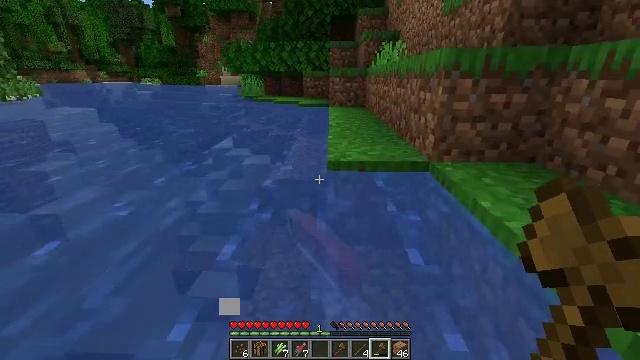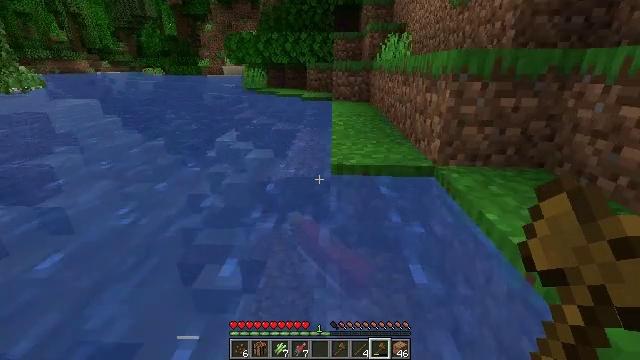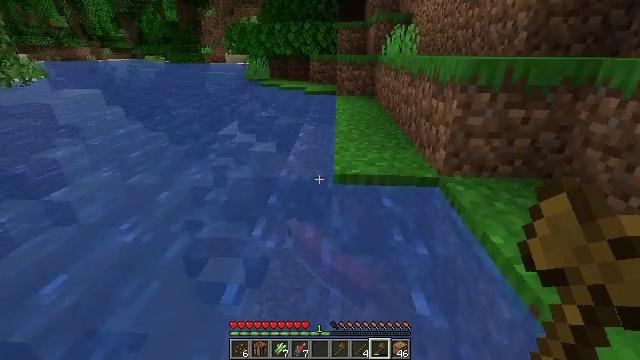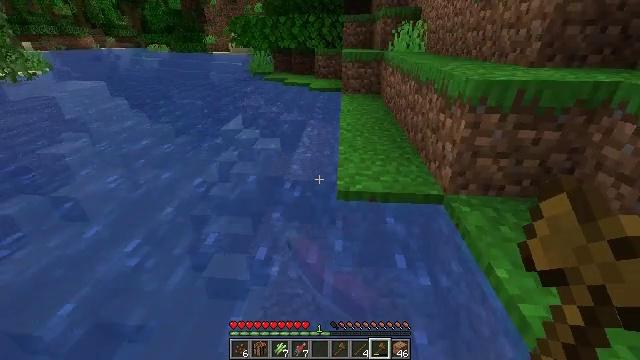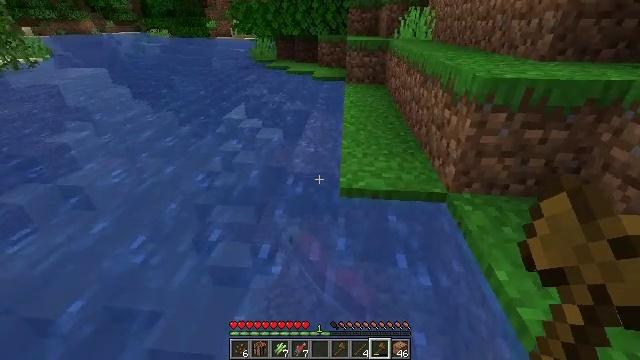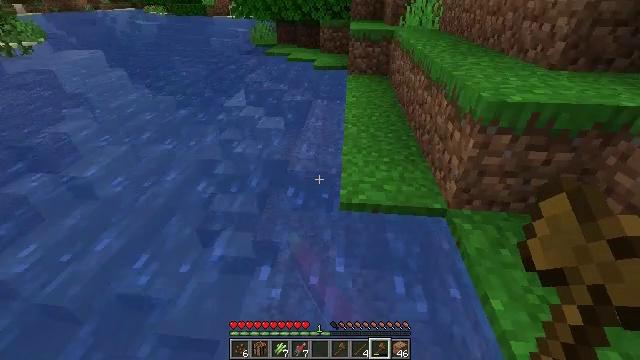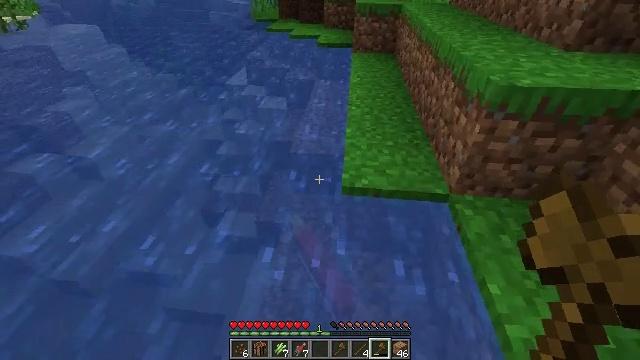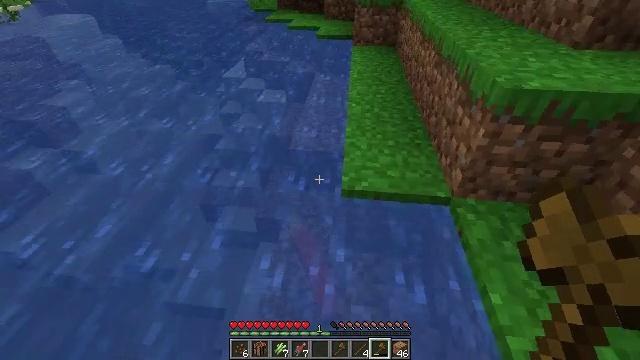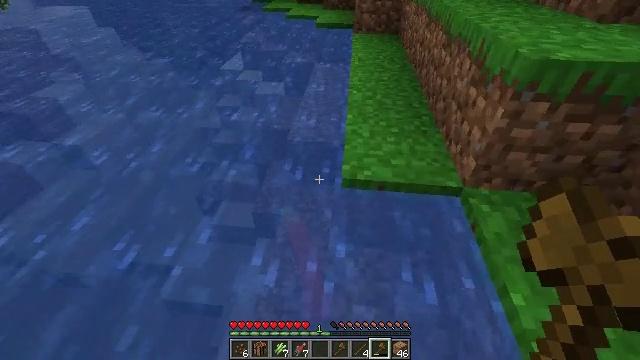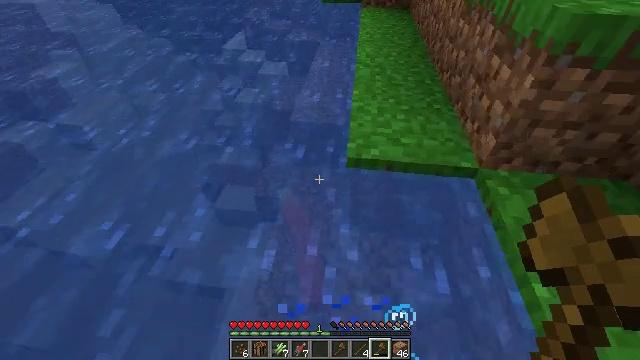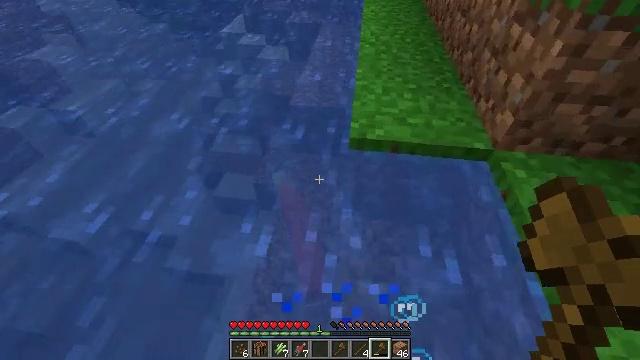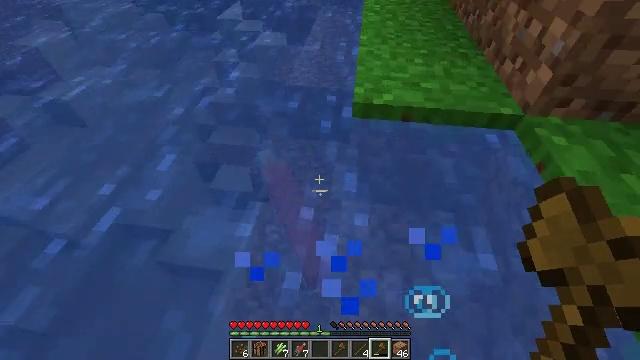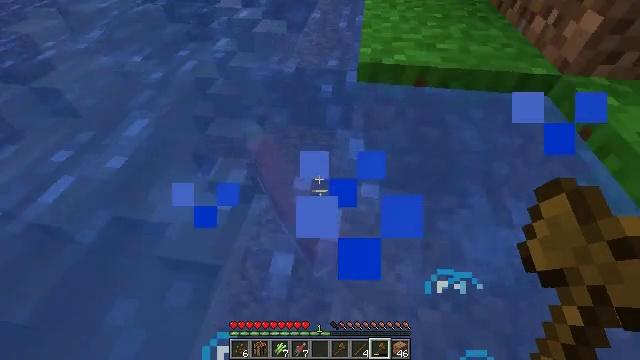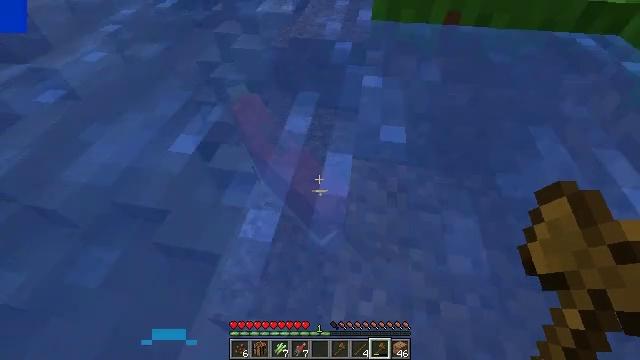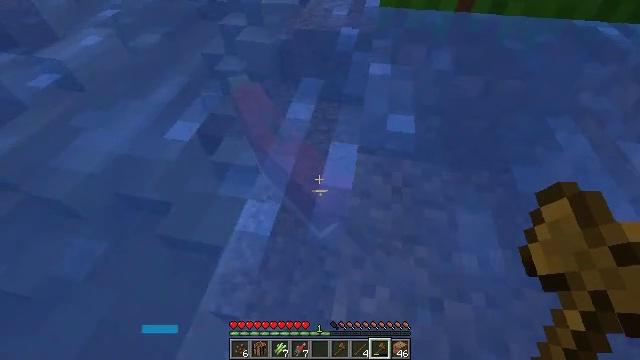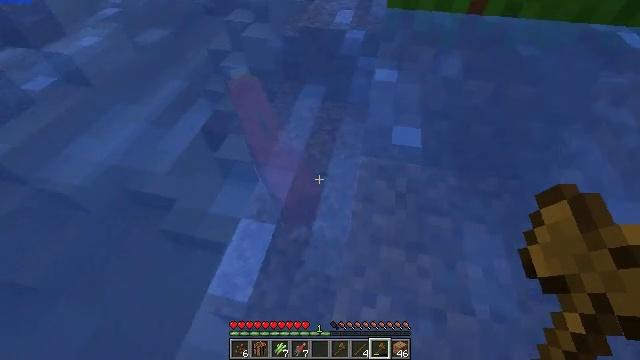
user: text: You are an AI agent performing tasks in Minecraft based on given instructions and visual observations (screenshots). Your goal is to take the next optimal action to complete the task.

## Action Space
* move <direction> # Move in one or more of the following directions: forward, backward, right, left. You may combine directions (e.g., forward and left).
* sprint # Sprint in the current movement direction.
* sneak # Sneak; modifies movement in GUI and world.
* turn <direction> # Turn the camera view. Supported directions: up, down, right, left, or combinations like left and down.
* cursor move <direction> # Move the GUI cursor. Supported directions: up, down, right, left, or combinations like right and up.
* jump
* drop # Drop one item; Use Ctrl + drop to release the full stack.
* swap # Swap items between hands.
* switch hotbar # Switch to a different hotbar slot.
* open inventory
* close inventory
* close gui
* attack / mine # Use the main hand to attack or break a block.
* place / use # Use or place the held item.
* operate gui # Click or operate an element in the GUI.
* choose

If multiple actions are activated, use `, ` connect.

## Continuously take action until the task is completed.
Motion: motion action
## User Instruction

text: Fish and kill the salmon.
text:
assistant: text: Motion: move forward, turn down, jump
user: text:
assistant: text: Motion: move forward, turn down, jump
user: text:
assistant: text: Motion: move forward, turn left and down, jump
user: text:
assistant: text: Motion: move forward, turn down, jump
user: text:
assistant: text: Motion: move forward, turn down
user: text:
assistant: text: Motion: move forward, sneak, turn down
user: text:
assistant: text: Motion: move forward, sneak, turn down
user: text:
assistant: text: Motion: sneak
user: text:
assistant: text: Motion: sneak, turn left and down
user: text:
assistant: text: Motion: sneak, turn down
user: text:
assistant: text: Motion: sneak
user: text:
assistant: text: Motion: sneak
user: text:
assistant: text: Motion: sneak, turn left and down
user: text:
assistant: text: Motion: sneak, turn left and down
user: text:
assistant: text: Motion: sneak, turn left
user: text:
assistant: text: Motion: sneak, turn left
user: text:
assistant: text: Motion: sneak, turn left
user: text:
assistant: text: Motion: sneak, turn left and up
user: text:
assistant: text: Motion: sneak, turn left and up
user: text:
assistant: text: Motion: sneak, turn left
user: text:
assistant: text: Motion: sneak, turn up, attack / mine
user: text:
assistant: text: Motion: sneak, attack / mine
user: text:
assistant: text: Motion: sneak, attack / mine
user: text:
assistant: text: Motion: sneak, attack / mine
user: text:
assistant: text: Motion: sneak, turn left and up
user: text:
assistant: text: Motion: sneak, turn left and up
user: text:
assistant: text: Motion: sneak